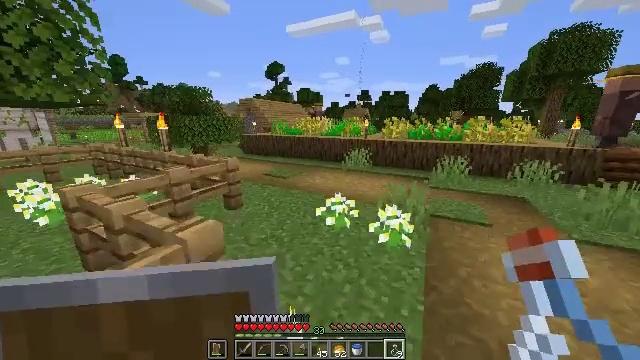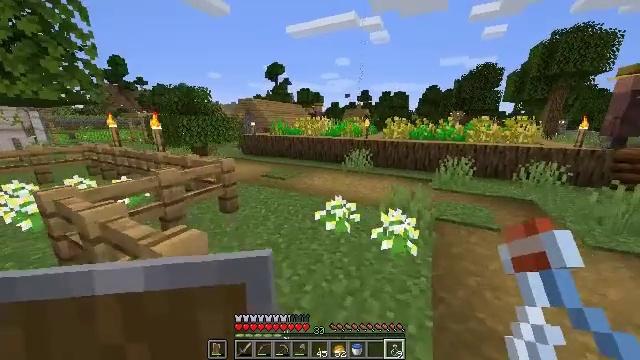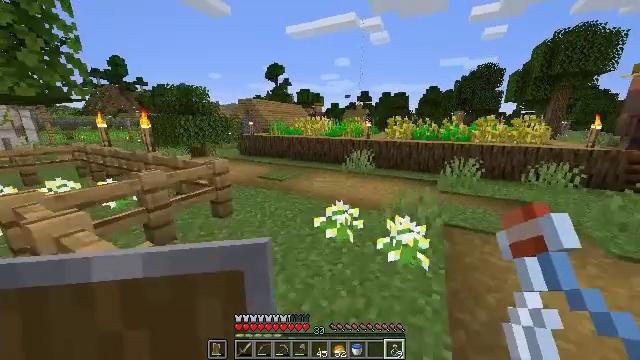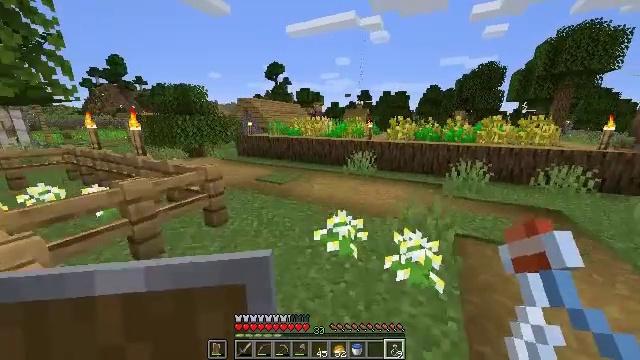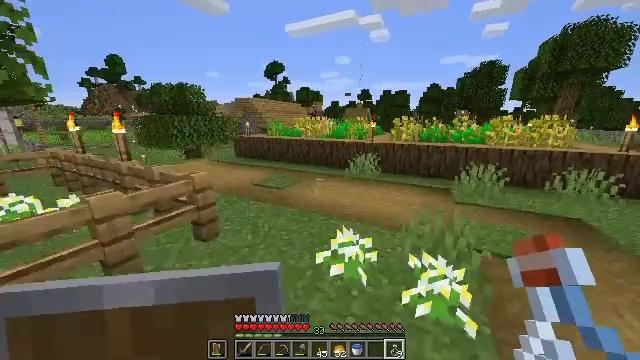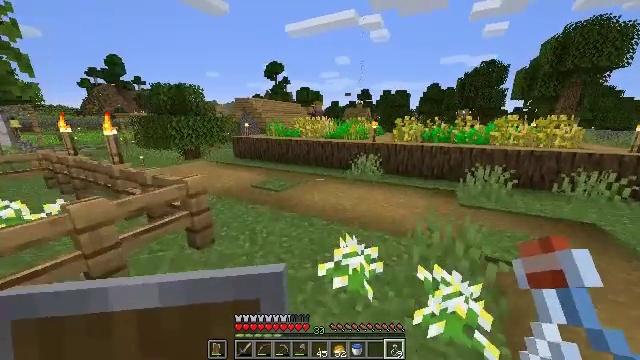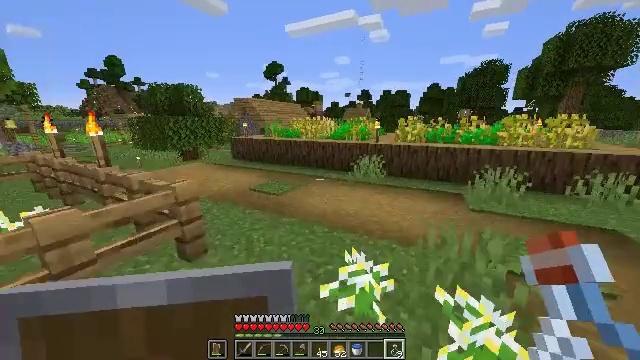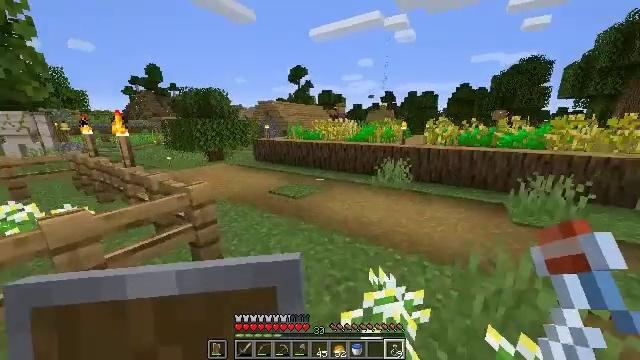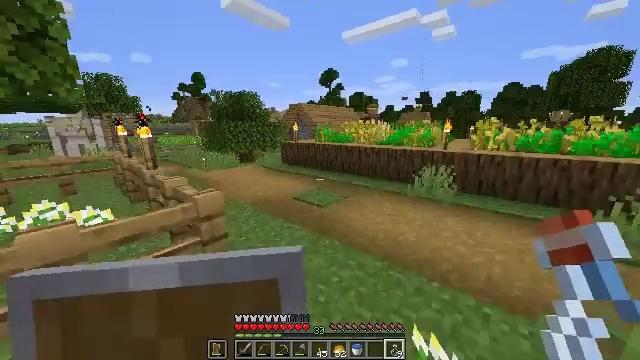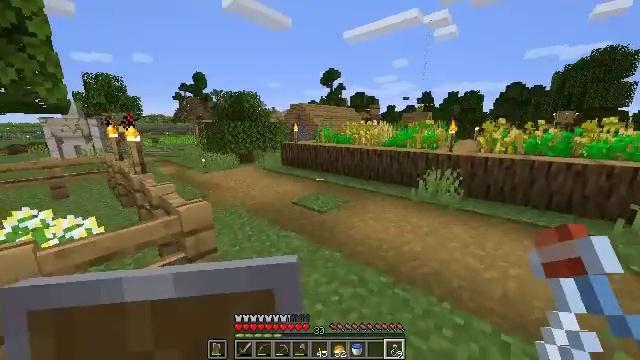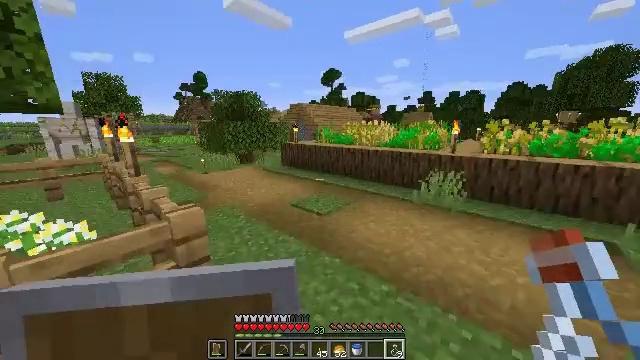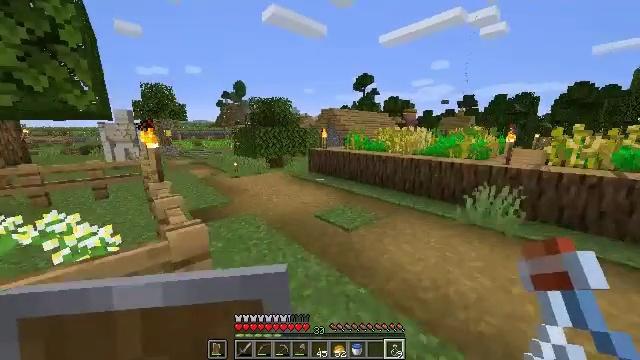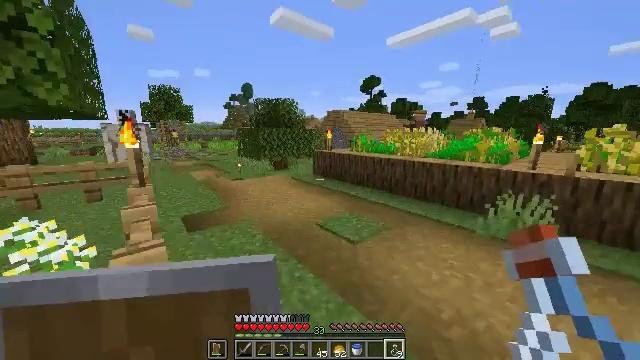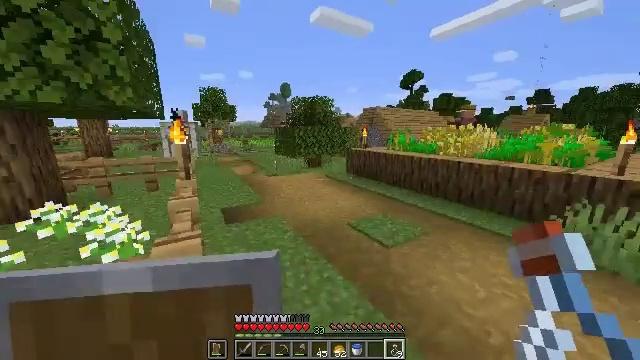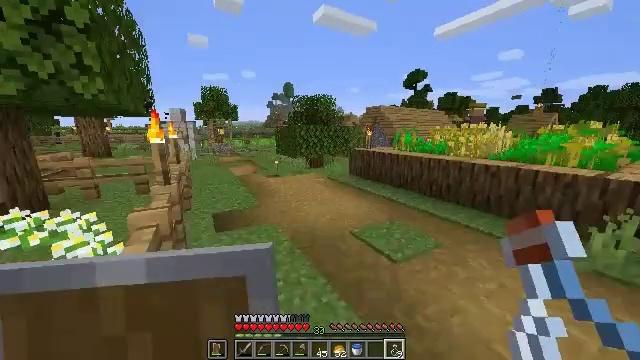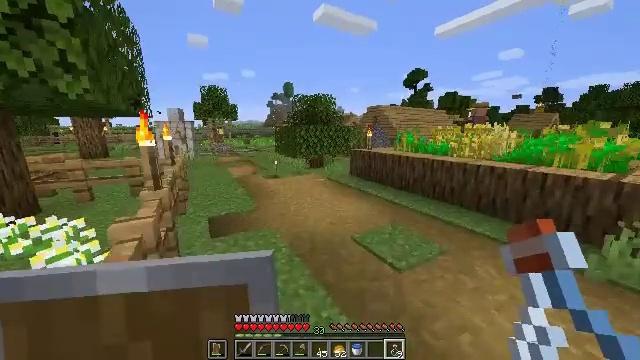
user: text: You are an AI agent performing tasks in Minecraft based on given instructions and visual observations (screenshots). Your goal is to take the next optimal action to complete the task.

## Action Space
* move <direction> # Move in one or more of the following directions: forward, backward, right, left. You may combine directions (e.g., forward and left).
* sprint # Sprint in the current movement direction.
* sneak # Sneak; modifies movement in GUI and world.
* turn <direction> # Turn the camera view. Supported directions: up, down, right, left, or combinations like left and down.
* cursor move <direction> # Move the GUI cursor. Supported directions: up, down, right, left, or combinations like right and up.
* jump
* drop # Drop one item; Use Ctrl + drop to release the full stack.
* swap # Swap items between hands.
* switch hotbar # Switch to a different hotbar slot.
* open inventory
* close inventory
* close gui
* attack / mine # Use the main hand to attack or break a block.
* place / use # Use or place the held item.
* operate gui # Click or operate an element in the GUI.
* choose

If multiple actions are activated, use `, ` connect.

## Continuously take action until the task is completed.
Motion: motion action
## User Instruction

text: Pick up the dandelion.
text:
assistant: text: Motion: move forward
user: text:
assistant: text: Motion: move forward
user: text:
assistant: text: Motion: move forward
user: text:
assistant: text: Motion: move forward
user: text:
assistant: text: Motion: move forward
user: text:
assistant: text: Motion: move forward
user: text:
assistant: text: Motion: move forward, turn left
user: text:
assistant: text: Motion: move forward, turn left
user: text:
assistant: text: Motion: move forward
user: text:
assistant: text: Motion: move forward
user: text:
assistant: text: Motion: move forward, turn left and up
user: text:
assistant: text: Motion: move forward, turn left
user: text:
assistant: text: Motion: move forward, turn left
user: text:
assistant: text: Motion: move forward
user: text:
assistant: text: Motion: move forward
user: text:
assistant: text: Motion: move forward
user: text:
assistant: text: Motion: move forward
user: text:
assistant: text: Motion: move forward, sprint
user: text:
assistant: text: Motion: move forward, sprint
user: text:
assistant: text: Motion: move forward, sprint
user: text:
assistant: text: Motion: move forward
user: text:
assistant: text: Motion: move forward
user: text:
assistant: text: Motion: move forward
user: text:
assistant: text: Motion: move forward
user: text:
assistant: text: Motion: move forward
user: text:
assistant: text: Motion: move forward
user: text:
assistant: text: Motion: move forward
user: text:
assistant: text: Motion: move forward
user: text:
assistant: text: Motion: move forward
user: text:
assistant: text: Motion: move forward